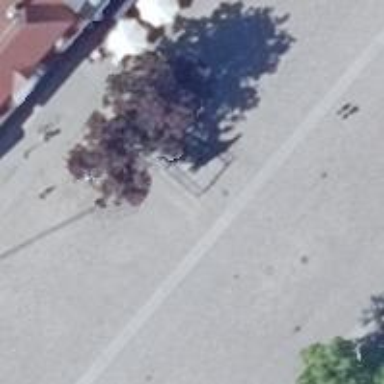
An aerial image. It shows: Historical memorial featuring statue.